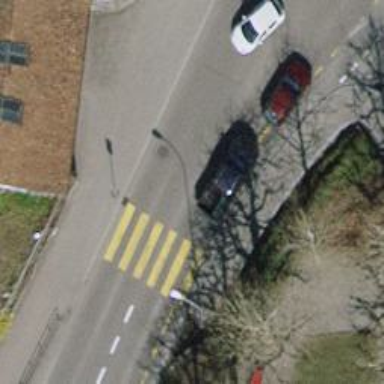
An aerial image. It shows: Tertiary road with asphalt surface and separate sidewalk.